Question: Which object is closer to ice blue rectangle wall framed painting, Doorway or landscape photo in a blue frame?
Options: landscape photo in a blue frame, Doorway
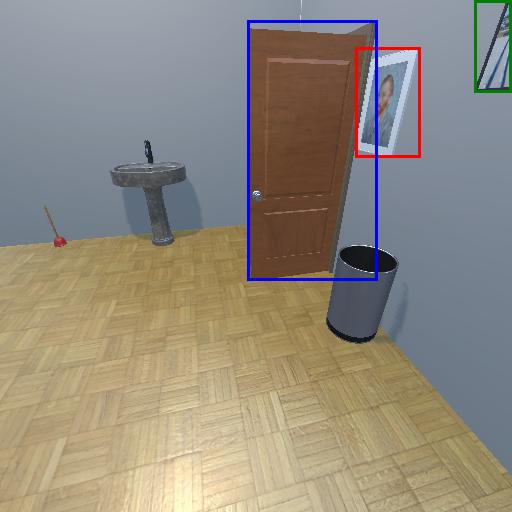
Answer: landscape photo in a blue frame